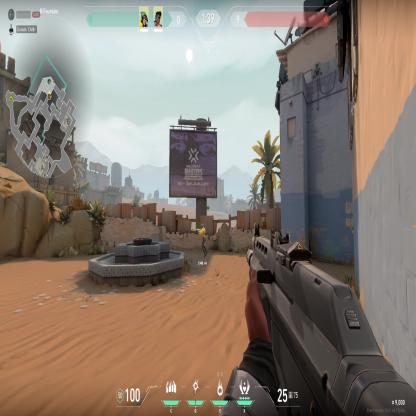
Label: teammate